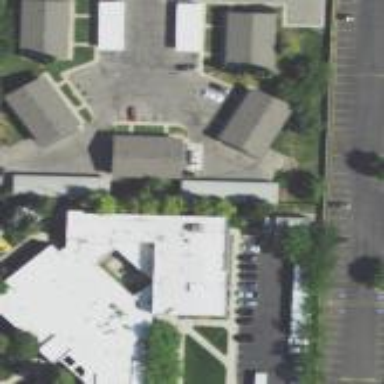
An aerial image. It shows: Public building.